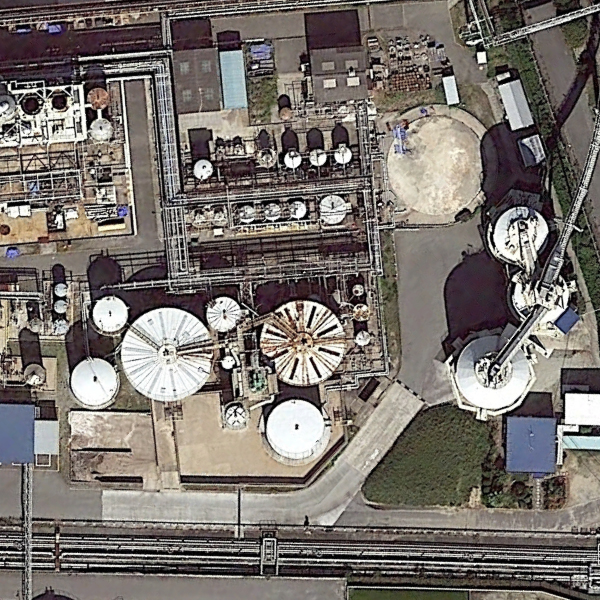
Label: StorageTanks